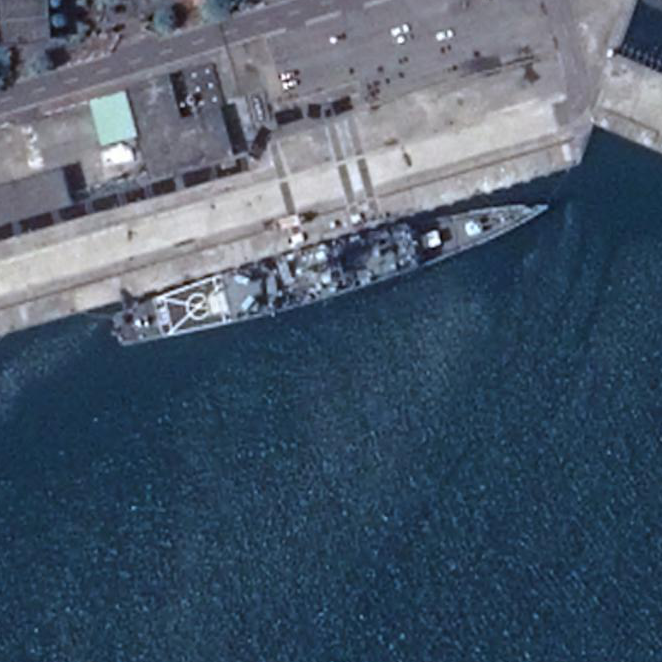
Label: cruiser